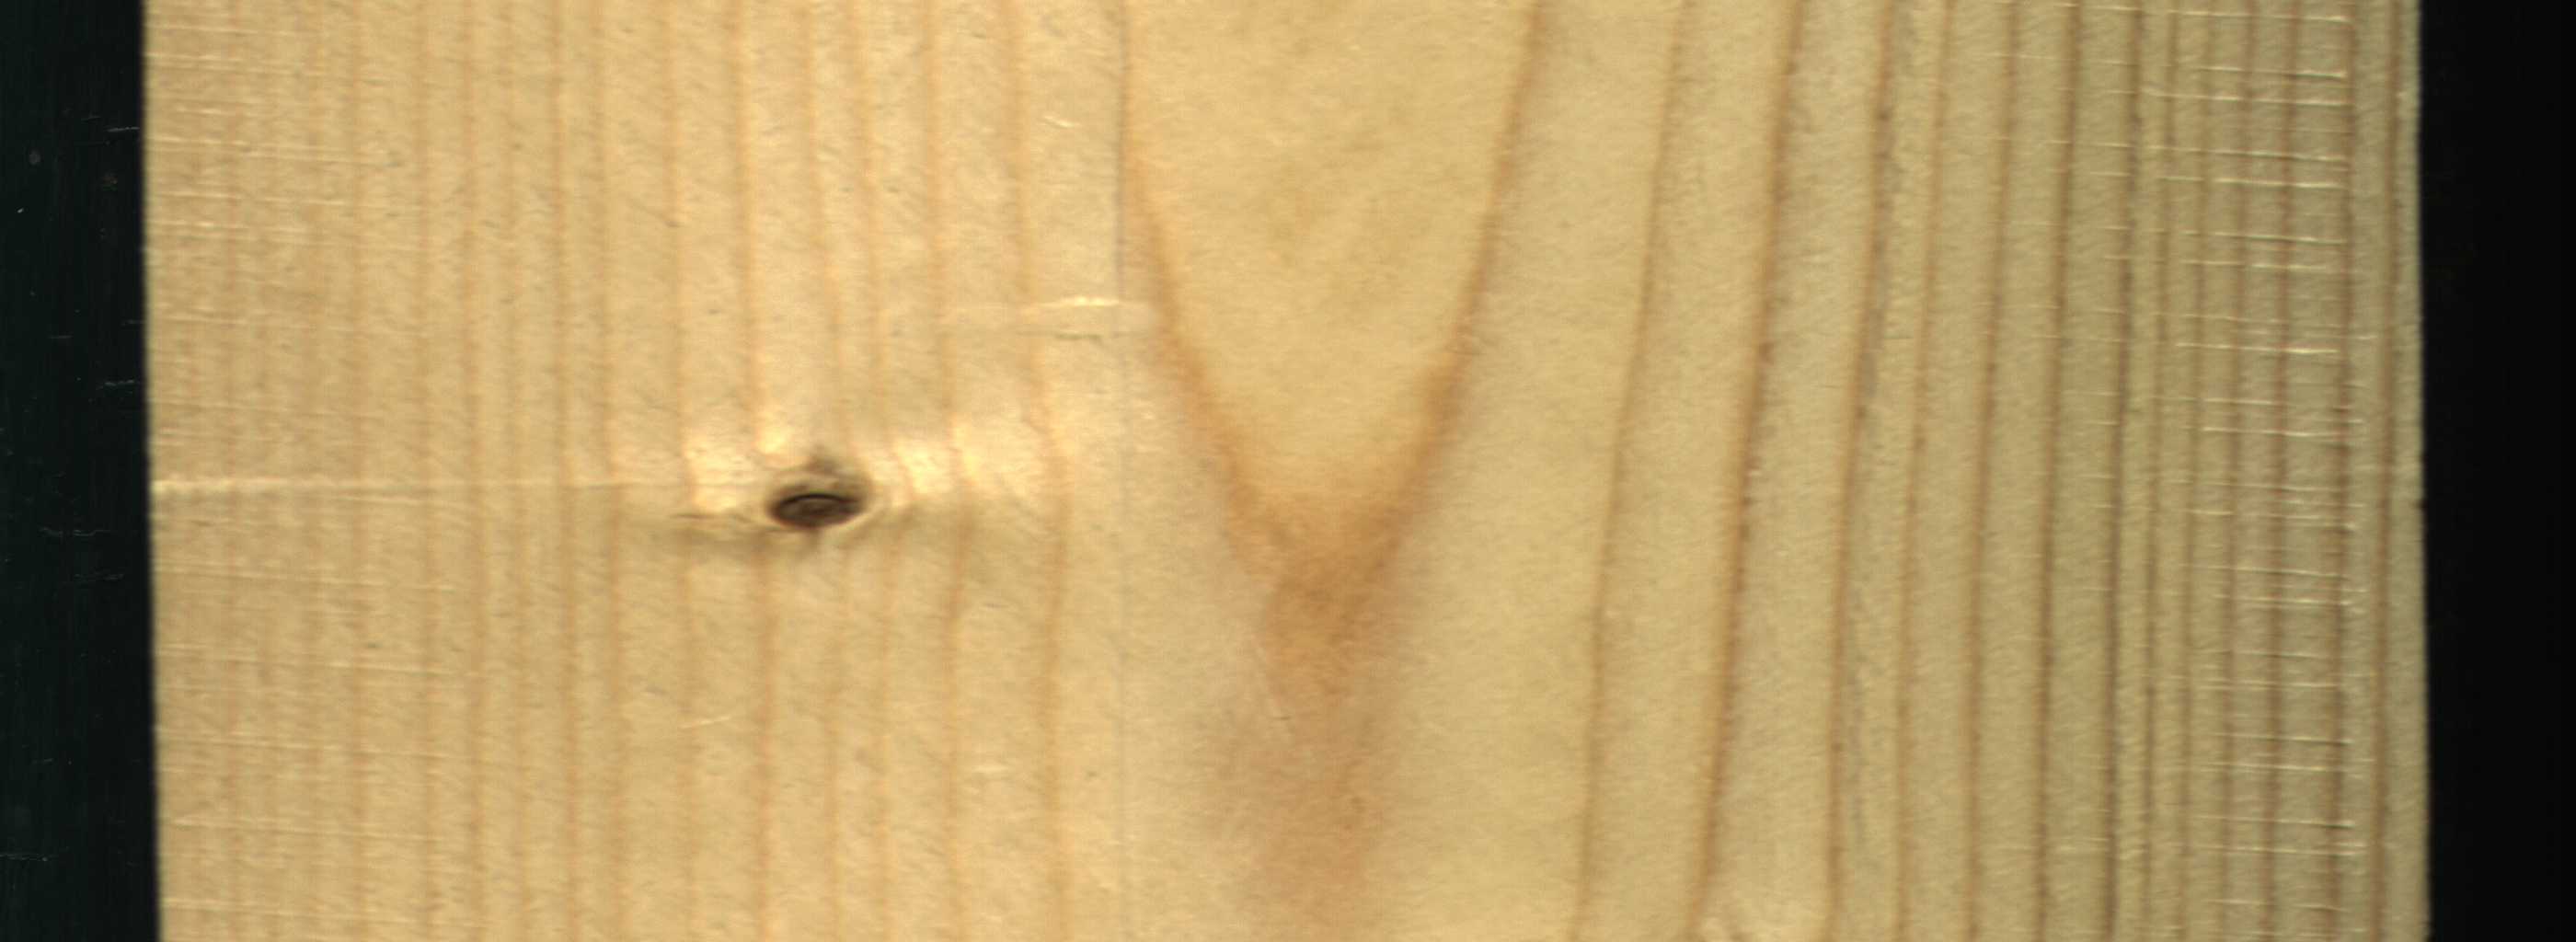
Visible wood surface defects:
Dead_Knot